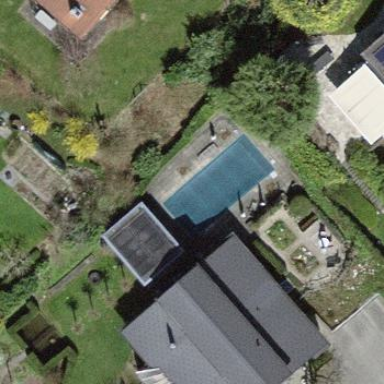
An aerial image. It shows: Swimming pool located in leisure land.